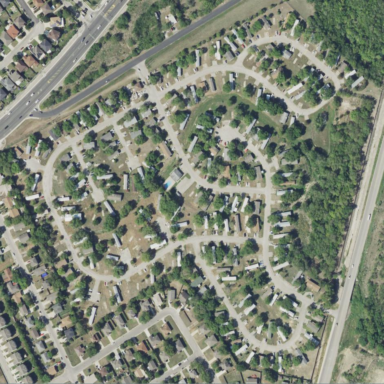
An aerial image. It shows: Residential area known as trailer park.